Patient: sex F, age 72
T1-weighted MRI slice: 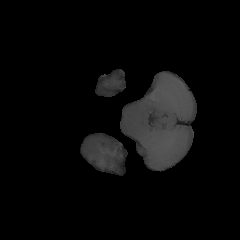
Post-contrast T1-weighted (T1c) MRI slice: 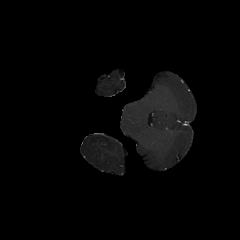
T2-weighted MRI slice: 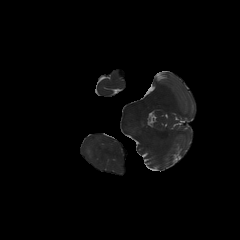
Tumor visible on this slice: yes
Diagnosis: Glioblastoma, IDH-wildtype
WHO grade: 4